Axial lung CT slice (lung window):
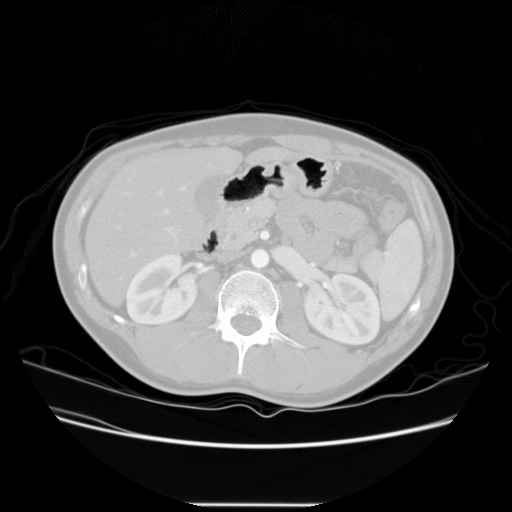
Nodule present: no